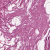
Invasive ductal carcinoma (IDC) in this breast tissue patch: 0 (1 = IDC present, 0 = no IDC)